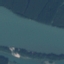
Label: River